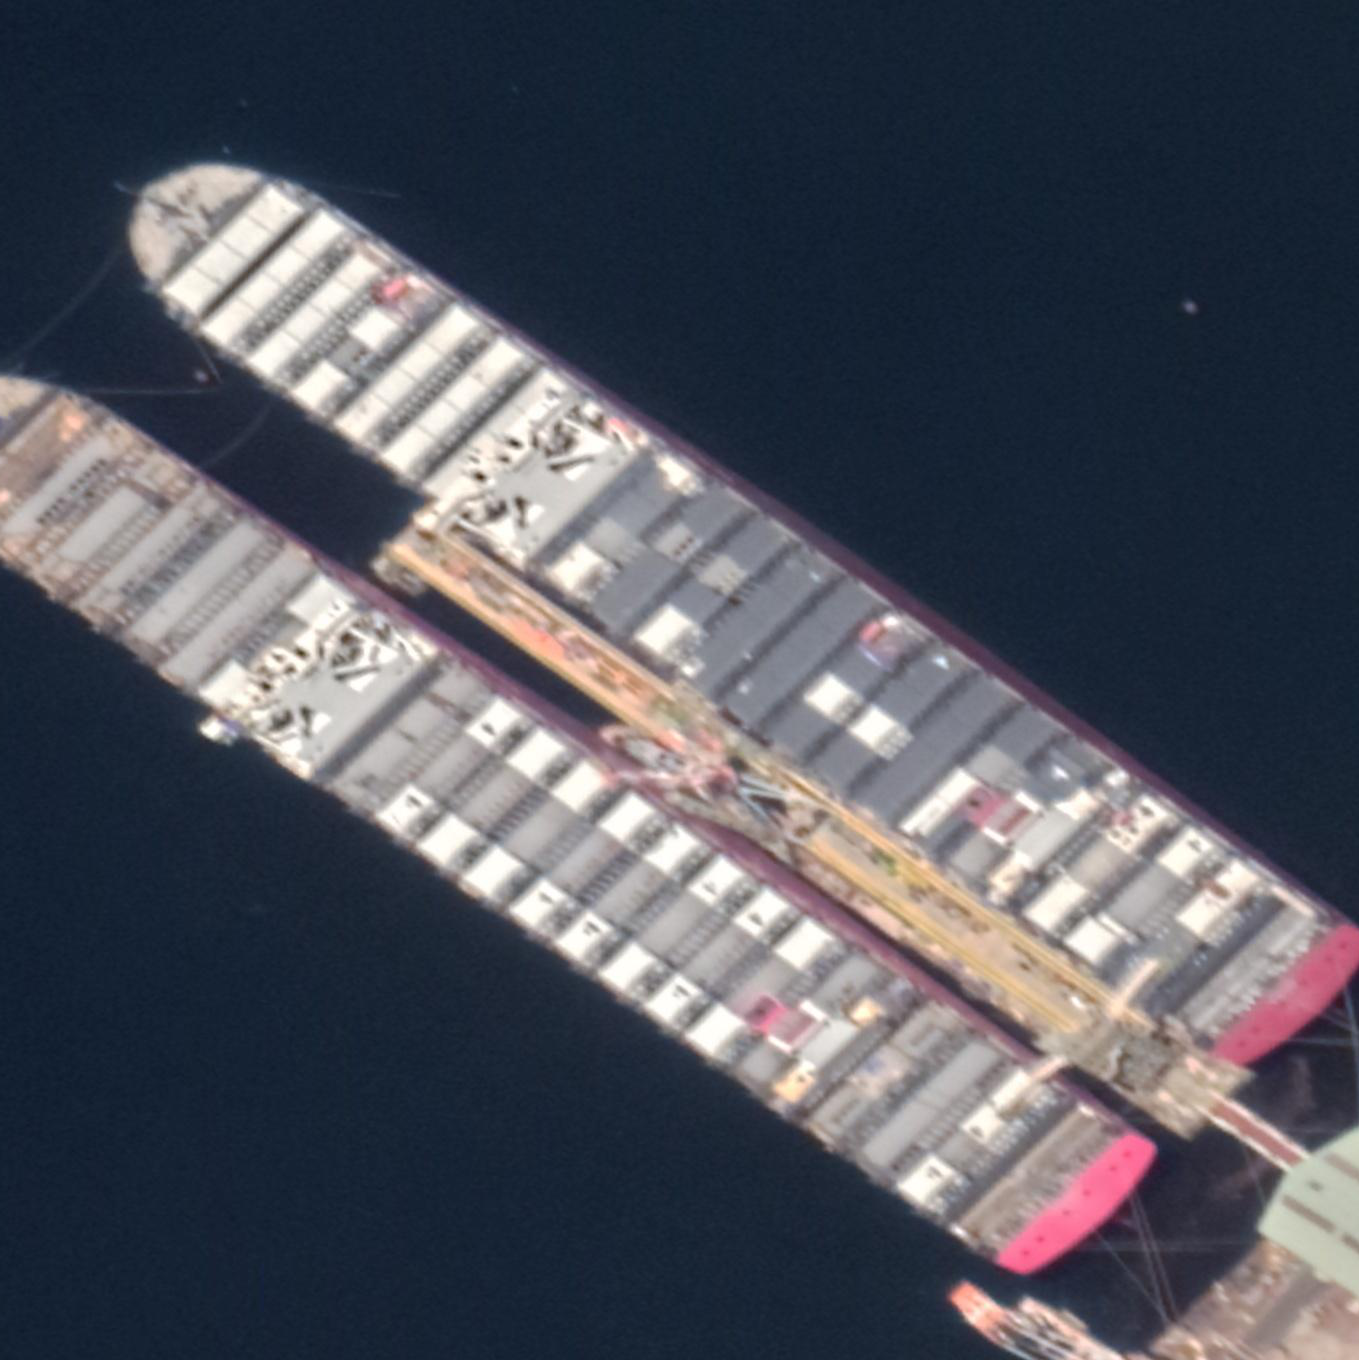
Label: Cargo_ship